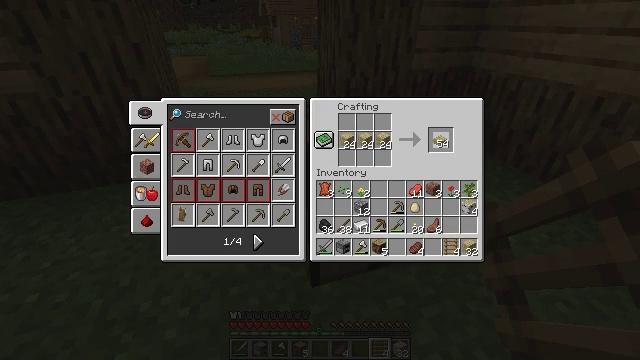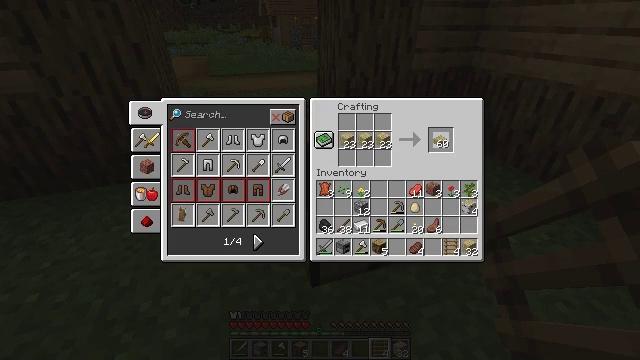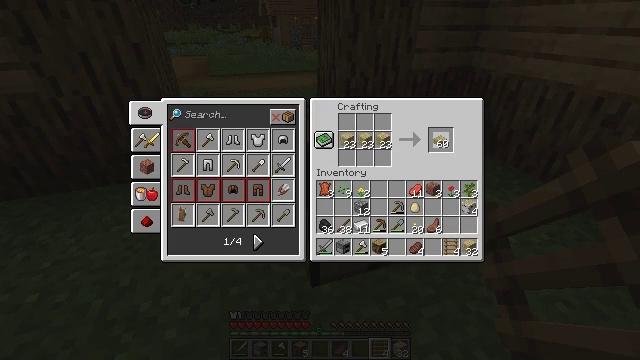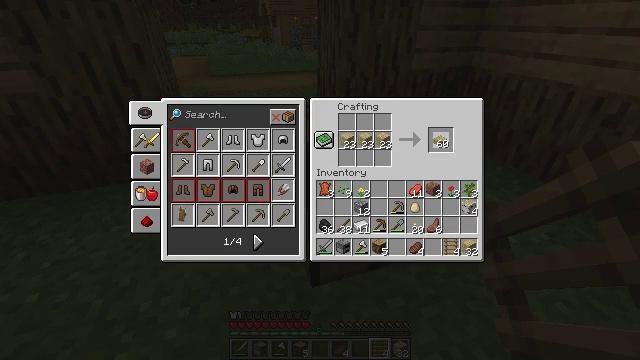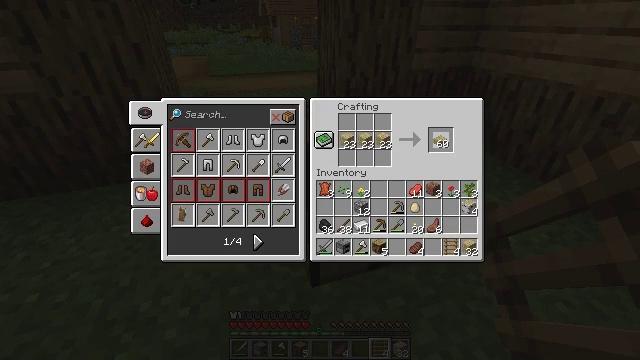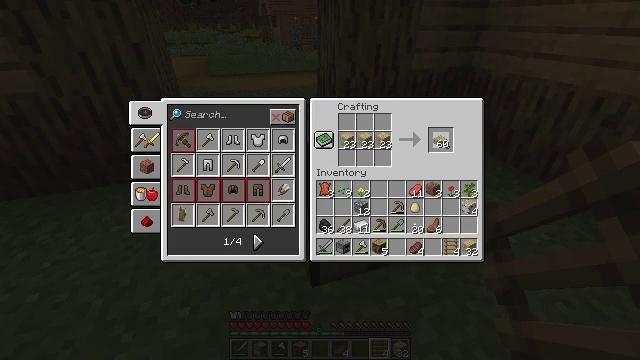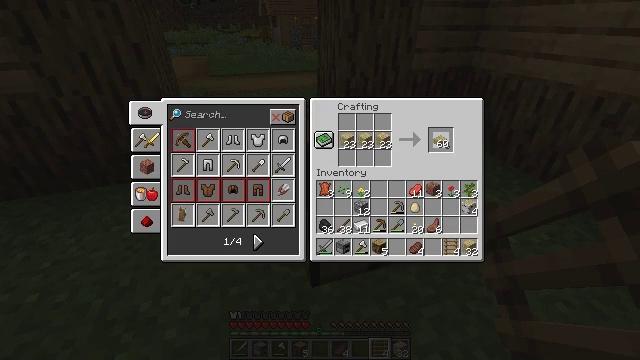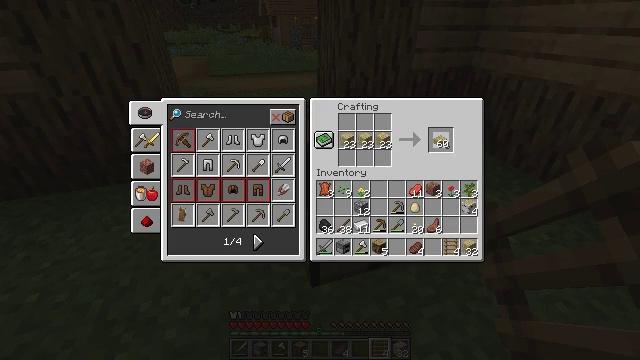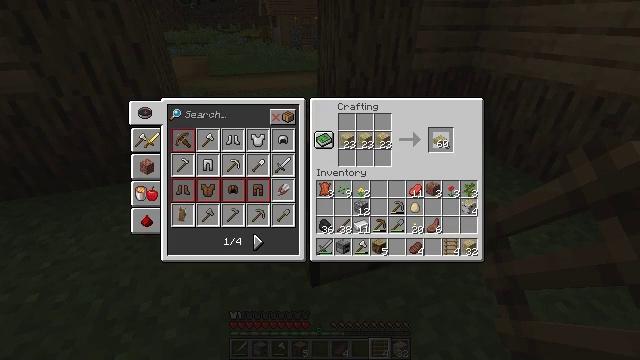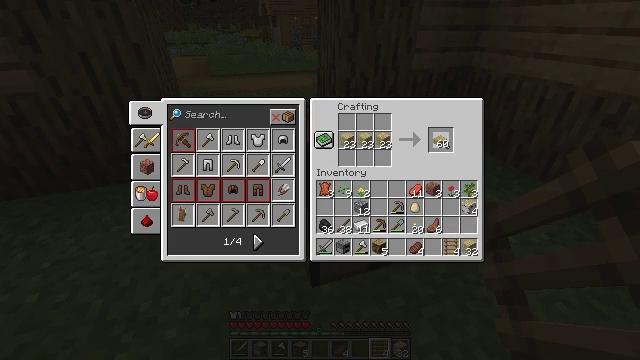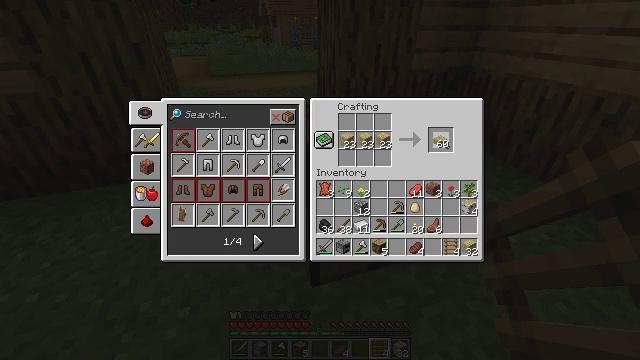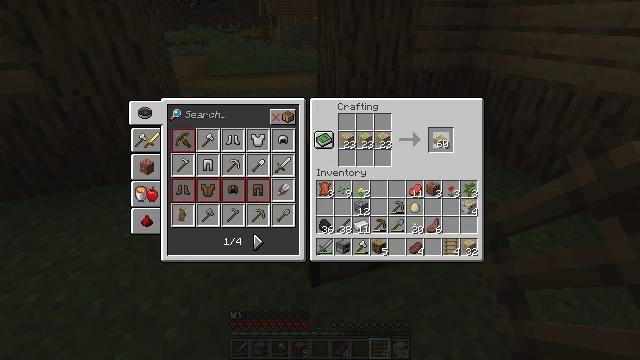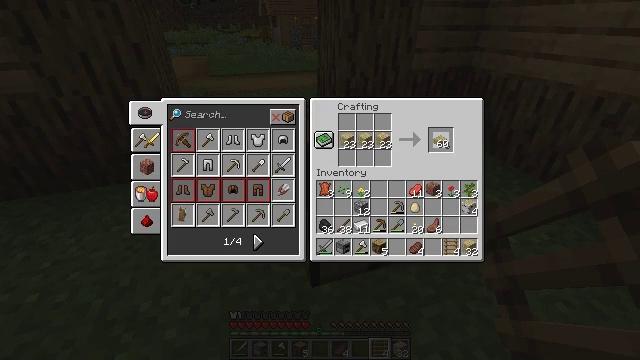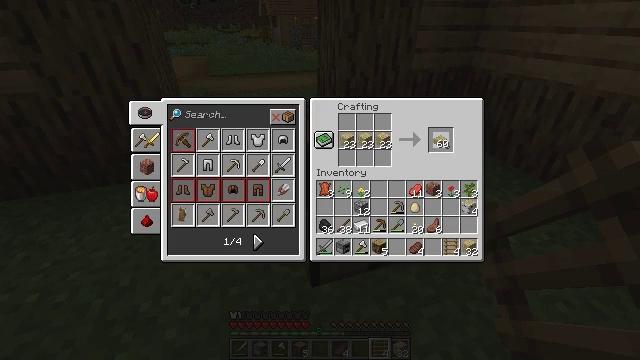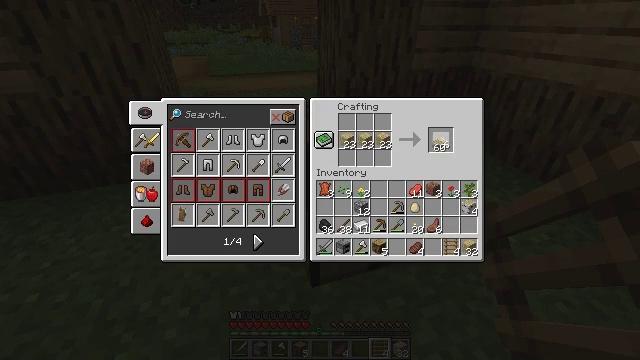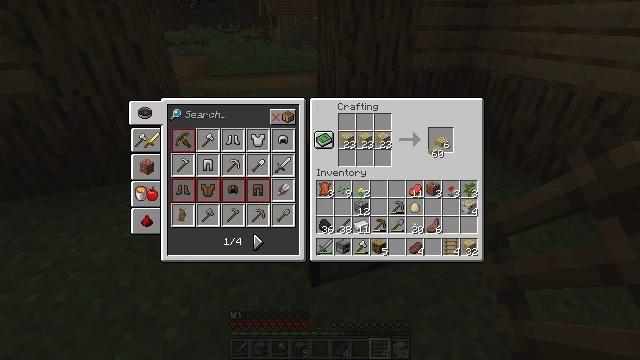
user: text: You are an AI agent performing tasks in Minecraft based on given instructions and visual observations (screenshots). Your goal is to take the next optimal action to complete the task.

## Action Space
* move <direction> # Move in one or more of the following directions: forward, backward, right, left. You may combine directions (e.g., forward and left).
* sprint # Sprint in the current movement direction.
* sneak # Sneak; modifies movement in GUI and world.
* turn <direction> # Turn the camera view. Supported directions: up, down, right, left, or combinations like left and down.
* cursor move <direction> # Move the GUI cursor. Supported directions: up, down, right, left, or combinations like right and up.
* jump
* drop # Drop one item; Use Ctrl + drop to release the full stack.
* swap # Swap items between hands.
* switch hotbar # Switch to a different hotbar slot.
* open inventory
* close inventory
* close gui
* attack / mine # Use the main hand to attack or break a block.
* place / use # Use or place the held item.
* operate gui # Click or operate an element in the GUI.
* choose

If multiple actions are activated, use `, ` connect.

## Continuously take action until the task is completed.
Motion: motion action
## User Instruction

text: Craft multiple birch slabs using birch planks.
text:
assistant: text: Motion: no_op
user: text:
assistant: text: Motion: no_op
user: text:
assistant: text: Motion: no_op
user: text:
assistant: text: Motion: no_op
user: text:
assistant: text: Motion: no_op
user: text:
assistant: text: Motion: no_op
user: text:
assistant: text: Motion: no_op
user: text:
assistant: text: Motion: no_op
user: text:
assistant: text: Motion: no_op
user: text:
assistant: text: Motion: no_op
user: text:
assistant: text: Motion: no_op
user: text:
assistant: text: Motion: no_op
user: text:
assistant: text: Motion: no_op
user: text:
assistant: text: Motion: no_op
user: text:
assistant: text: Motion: no_op
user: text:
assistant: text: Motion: cursor move left and down
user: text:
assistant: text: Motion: no_op
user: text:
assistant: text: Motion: cursor move down
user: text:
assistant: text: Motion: no_op
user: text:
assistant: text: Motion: cursor move down
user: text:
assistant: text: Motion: cursor move down
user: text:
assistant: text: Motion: no_op
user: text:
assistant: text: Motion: no_op
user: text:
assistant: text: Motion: cursor move down
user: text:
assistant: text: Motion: no_op
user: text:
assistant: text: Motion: no_op
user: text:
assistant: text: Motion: no_op
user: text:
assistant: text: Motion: no_op
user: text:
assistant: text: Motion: no_op
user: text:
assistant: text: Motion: no_op